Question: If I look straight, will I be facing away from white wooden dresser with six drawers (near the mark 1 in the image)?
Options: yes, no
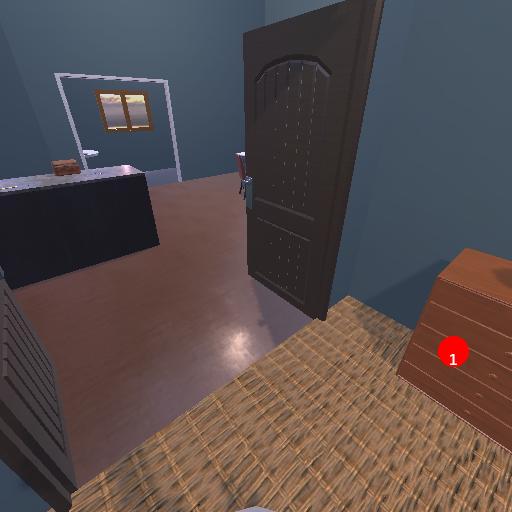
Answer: yes